Field crop: tomato
Growth stage: 2
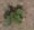
Species: solanum